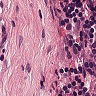
Metastatic tissue present: no